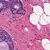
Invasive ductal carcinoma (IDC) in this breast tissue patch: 0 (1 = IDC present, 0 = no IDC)